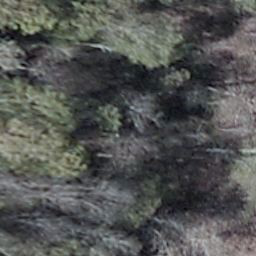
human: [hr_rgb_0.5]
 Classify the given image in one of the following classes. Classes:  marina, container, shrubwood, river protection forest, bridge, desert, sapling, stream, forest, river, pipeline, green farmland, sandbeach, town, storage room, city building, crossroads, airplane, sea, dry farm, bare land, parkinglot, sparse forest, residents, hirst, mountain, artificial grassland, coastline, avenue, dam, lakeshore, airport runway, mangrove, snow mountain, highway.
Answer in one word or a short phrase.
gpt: shrubwood